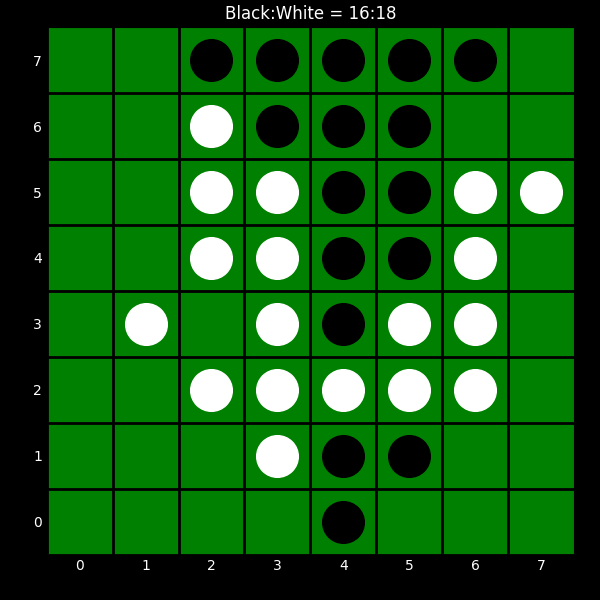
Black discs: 16
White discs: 18